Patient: sex M, age 65
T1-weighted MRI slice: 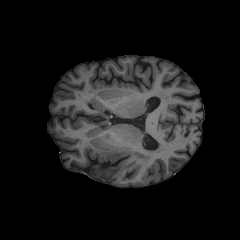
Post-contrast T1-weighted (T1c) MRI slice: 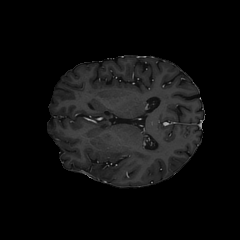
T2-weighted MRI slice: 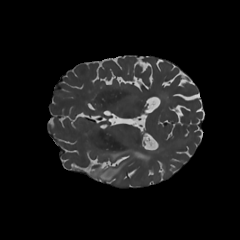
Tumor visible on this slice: yes
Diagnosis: Astrocytoma, IDH-mutant
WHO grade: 2